Aerial crown-view tile of a tropical tree (Barro Colorado Island, Panama), acquired 20250915:
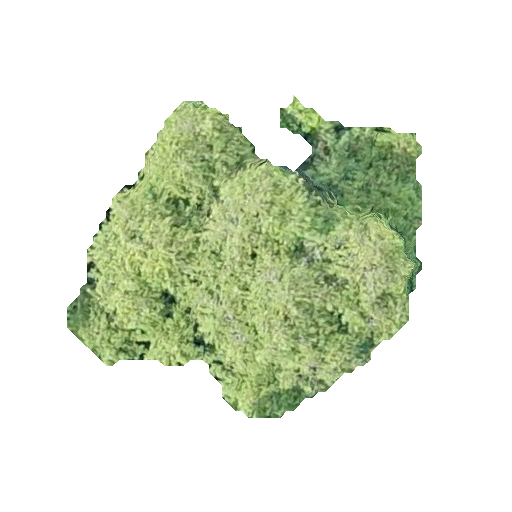
Species: Quararibea stenophylla
GBIF accepted scientific name: Quararibea stenophylla
Crown area: 110.612 m²